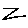
Label: zigzag